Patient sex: M
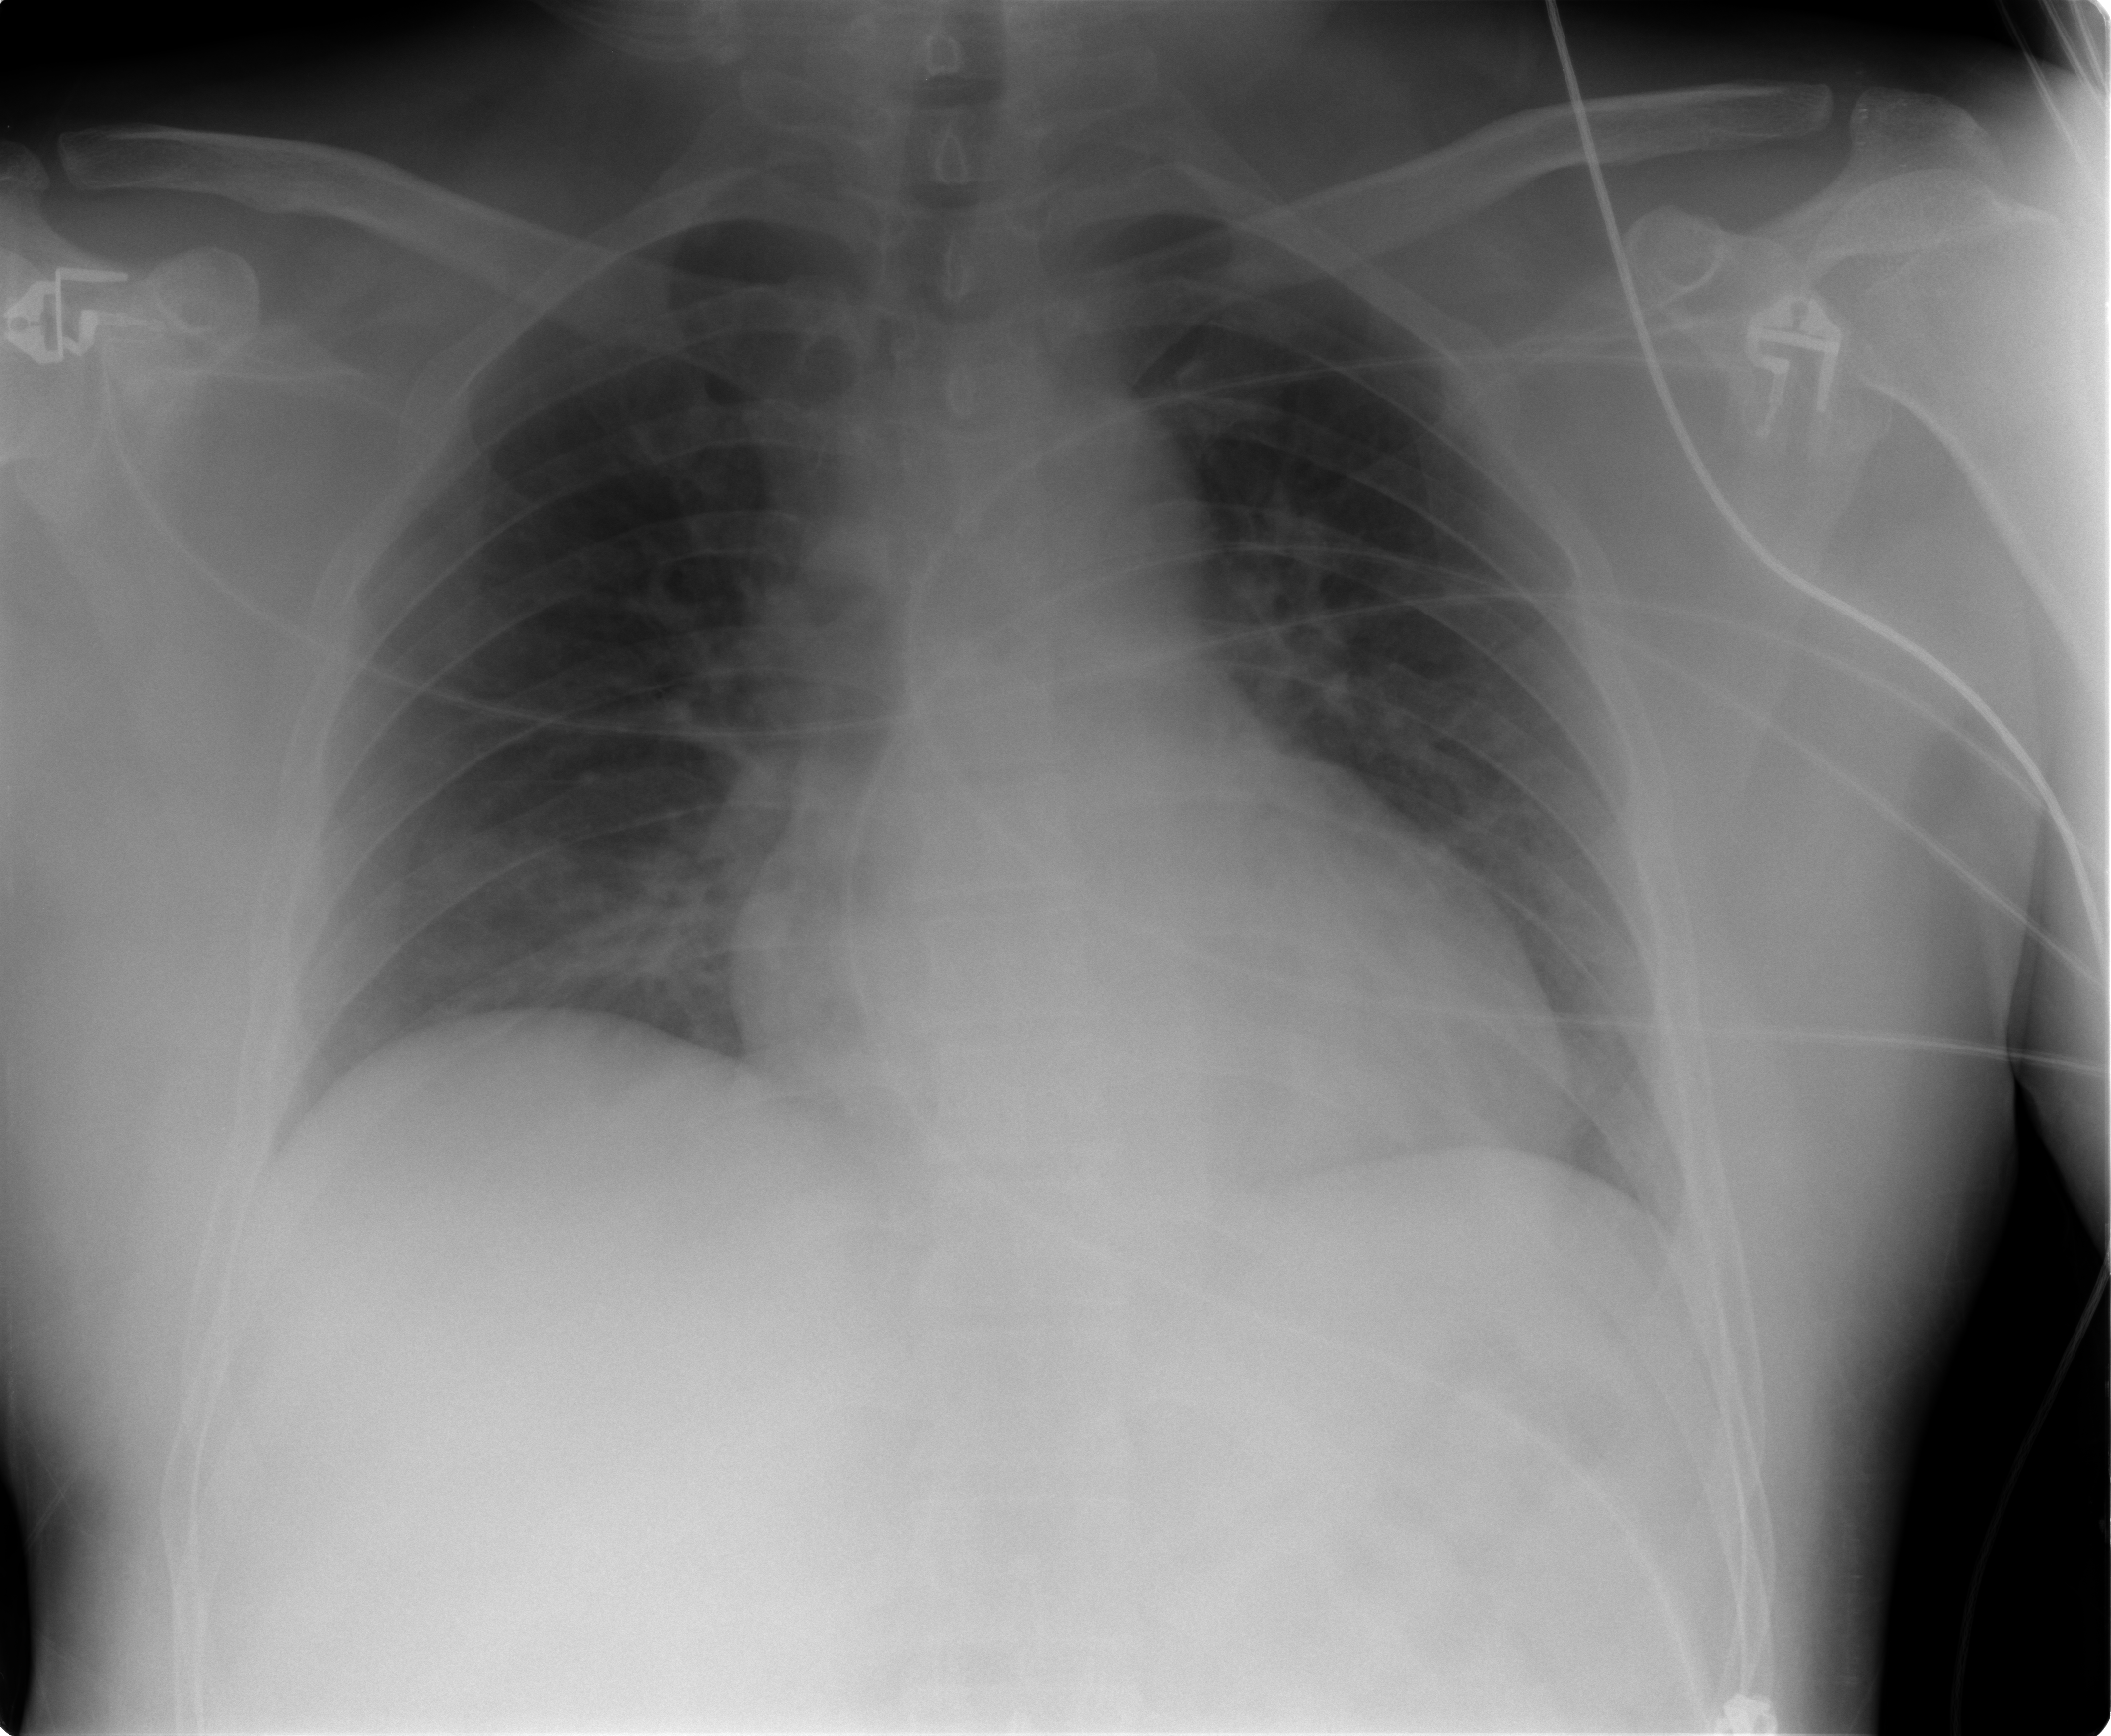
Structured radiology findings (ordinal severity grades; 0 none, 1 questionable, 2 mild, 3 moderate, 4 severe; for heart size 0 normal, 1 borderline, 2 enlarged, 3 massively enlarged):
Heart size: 1
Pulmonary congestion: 0
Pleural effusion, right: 0
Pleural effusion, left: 0
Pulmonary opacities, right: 0
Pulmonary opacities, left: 0
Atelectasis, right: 2
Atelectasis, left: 1